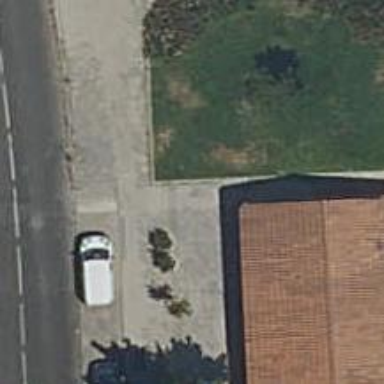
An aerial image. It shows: Shed.